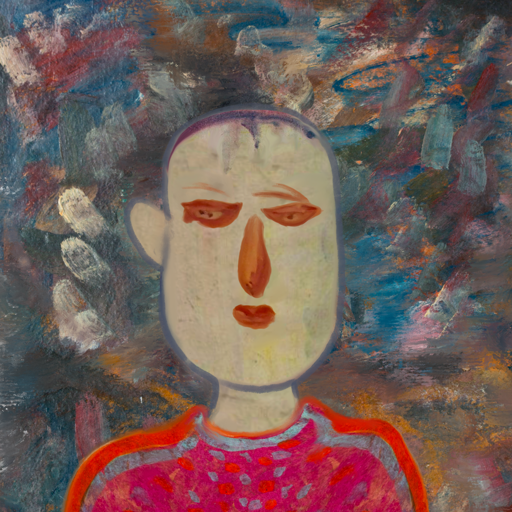
Background: Boggyland, Head And Neck Front: Hill_Girl, Face Front: Pious_Lady, Bust: Sisters, Hair Front: Blank, Head Accessory: Blank, Second Necklace: Blank, Necklace: Blank, Baby: Blank